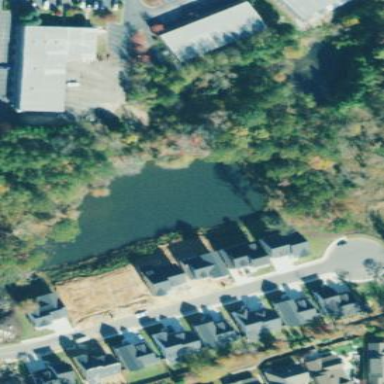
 creating natural and serene environment."